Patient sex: F
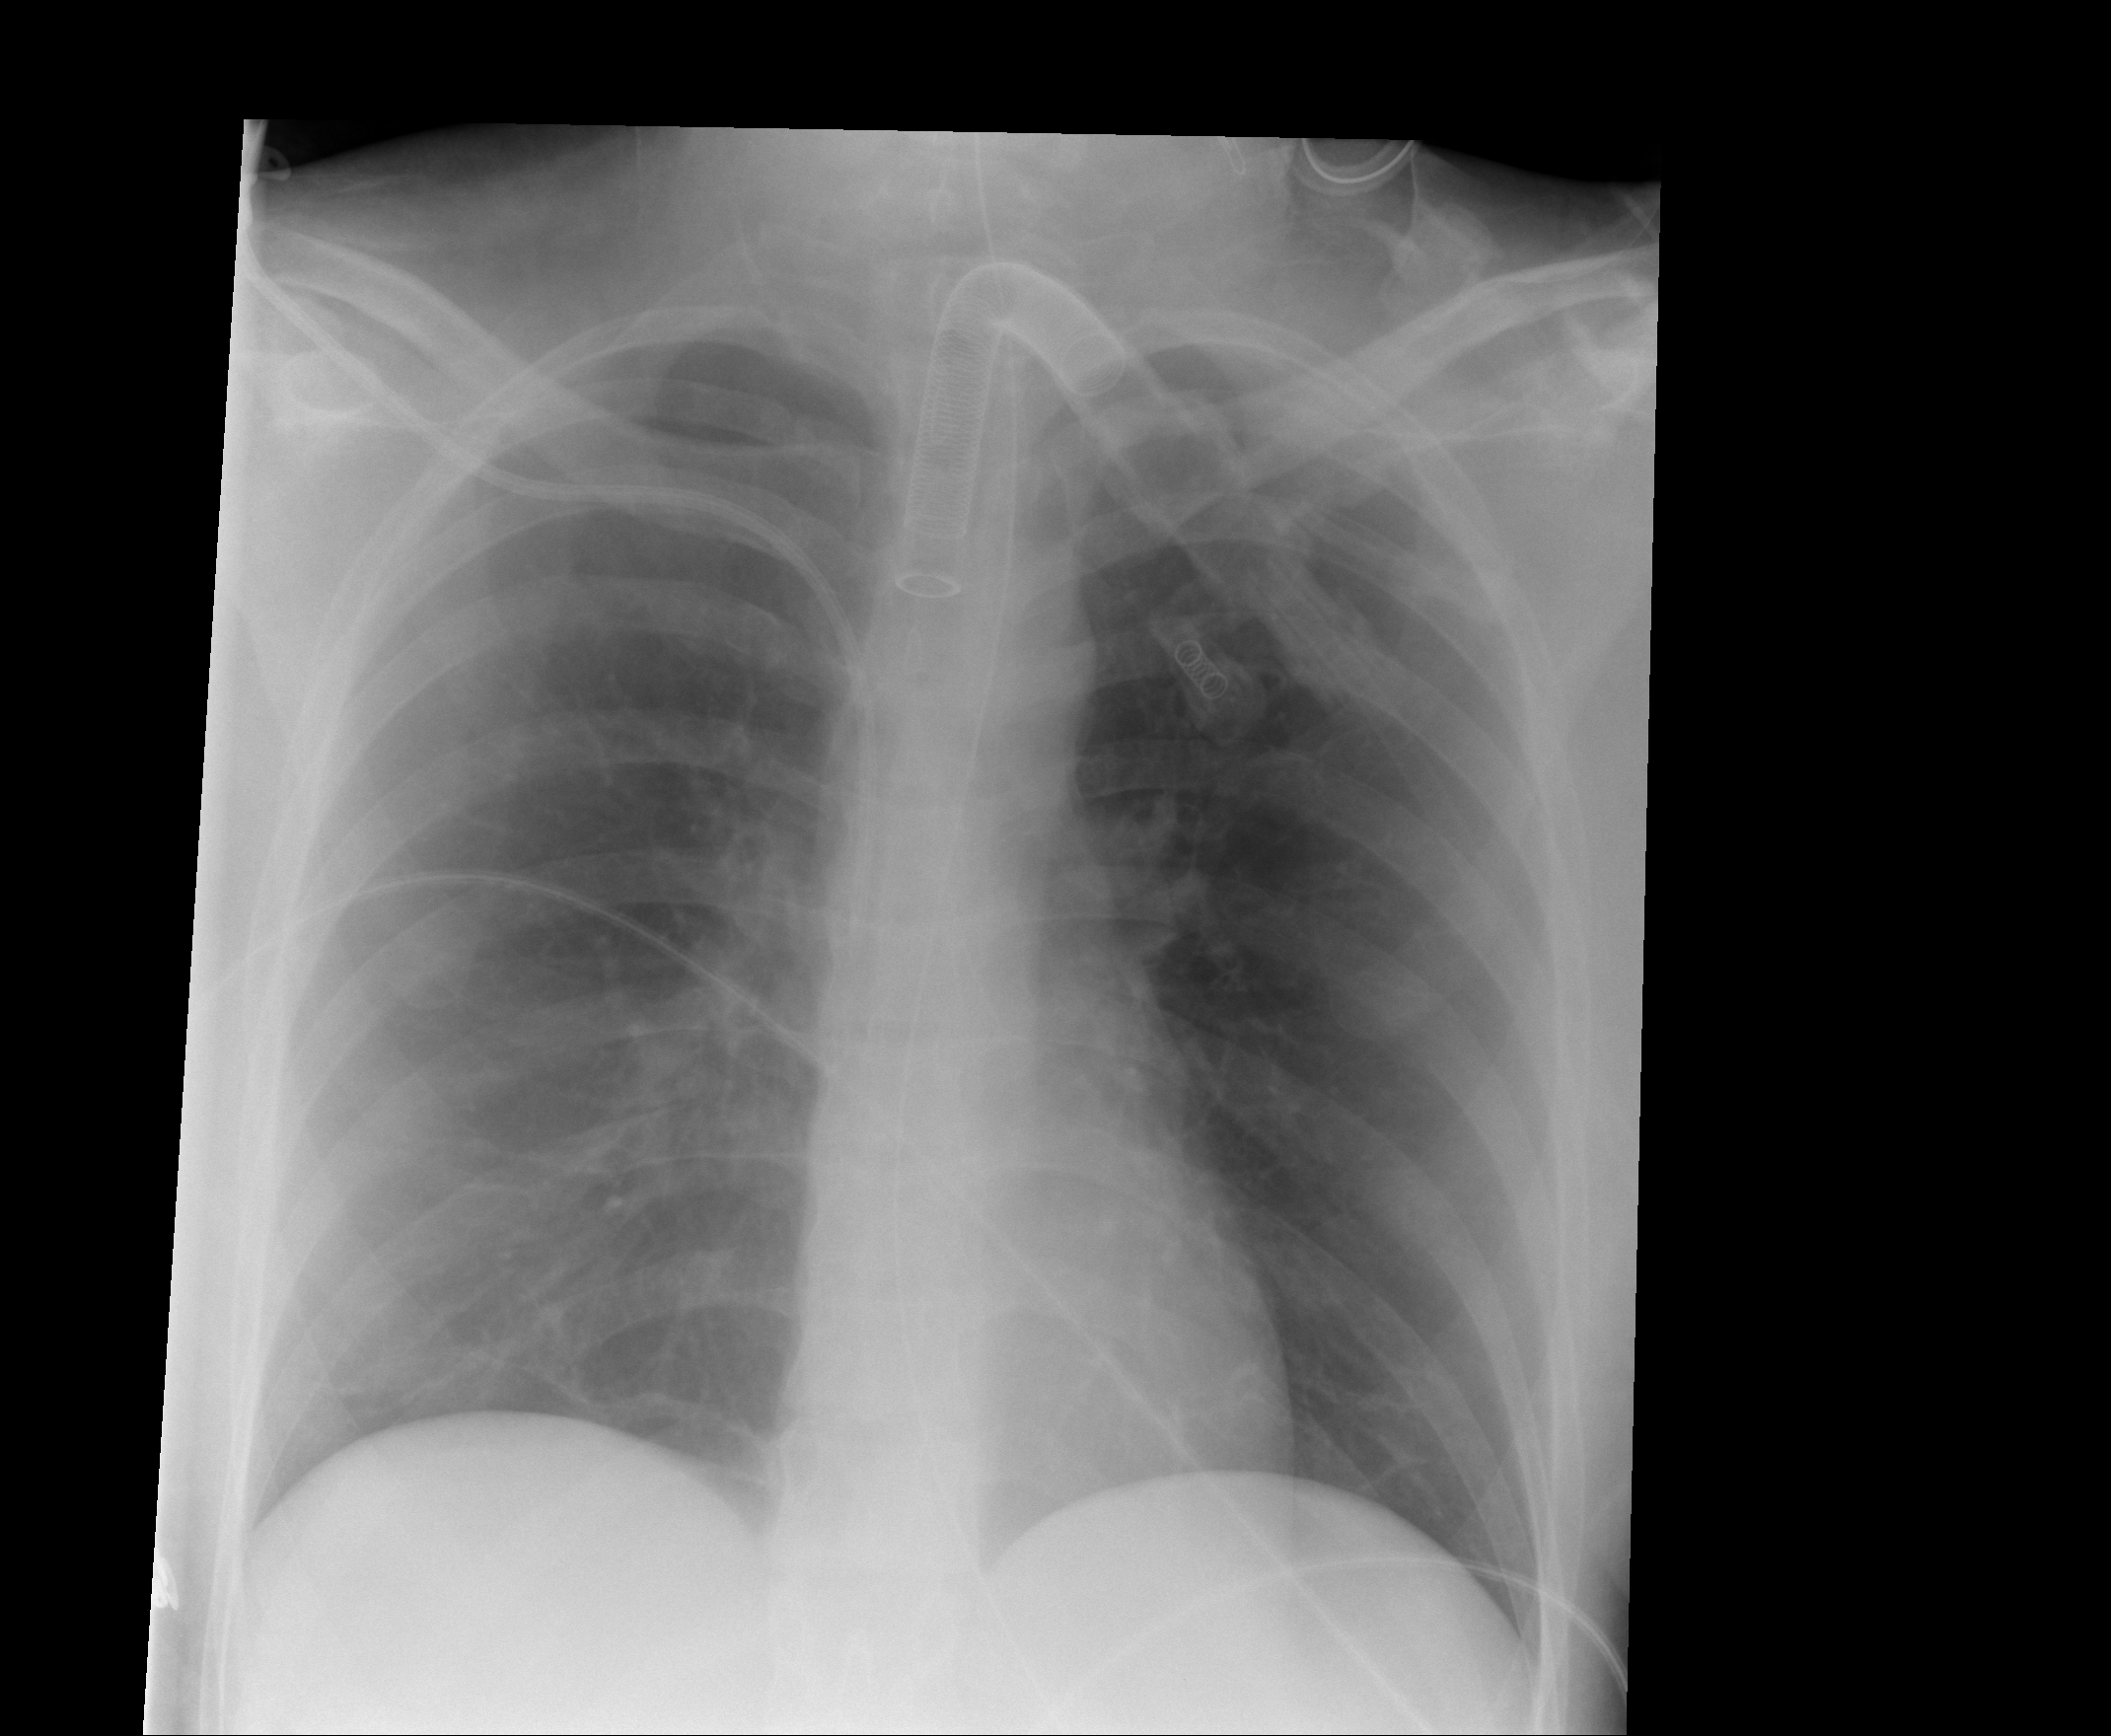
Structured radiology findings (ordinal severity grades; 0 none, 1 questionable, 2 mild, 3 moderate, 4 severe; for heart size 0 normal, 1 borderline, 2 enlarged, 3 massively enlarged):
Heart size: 0
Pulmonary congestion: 0
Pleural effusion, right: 0
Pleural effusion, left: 0
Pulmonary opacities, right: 0
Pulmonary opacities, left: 0
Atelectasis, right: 2
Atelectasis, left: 2